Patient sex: F
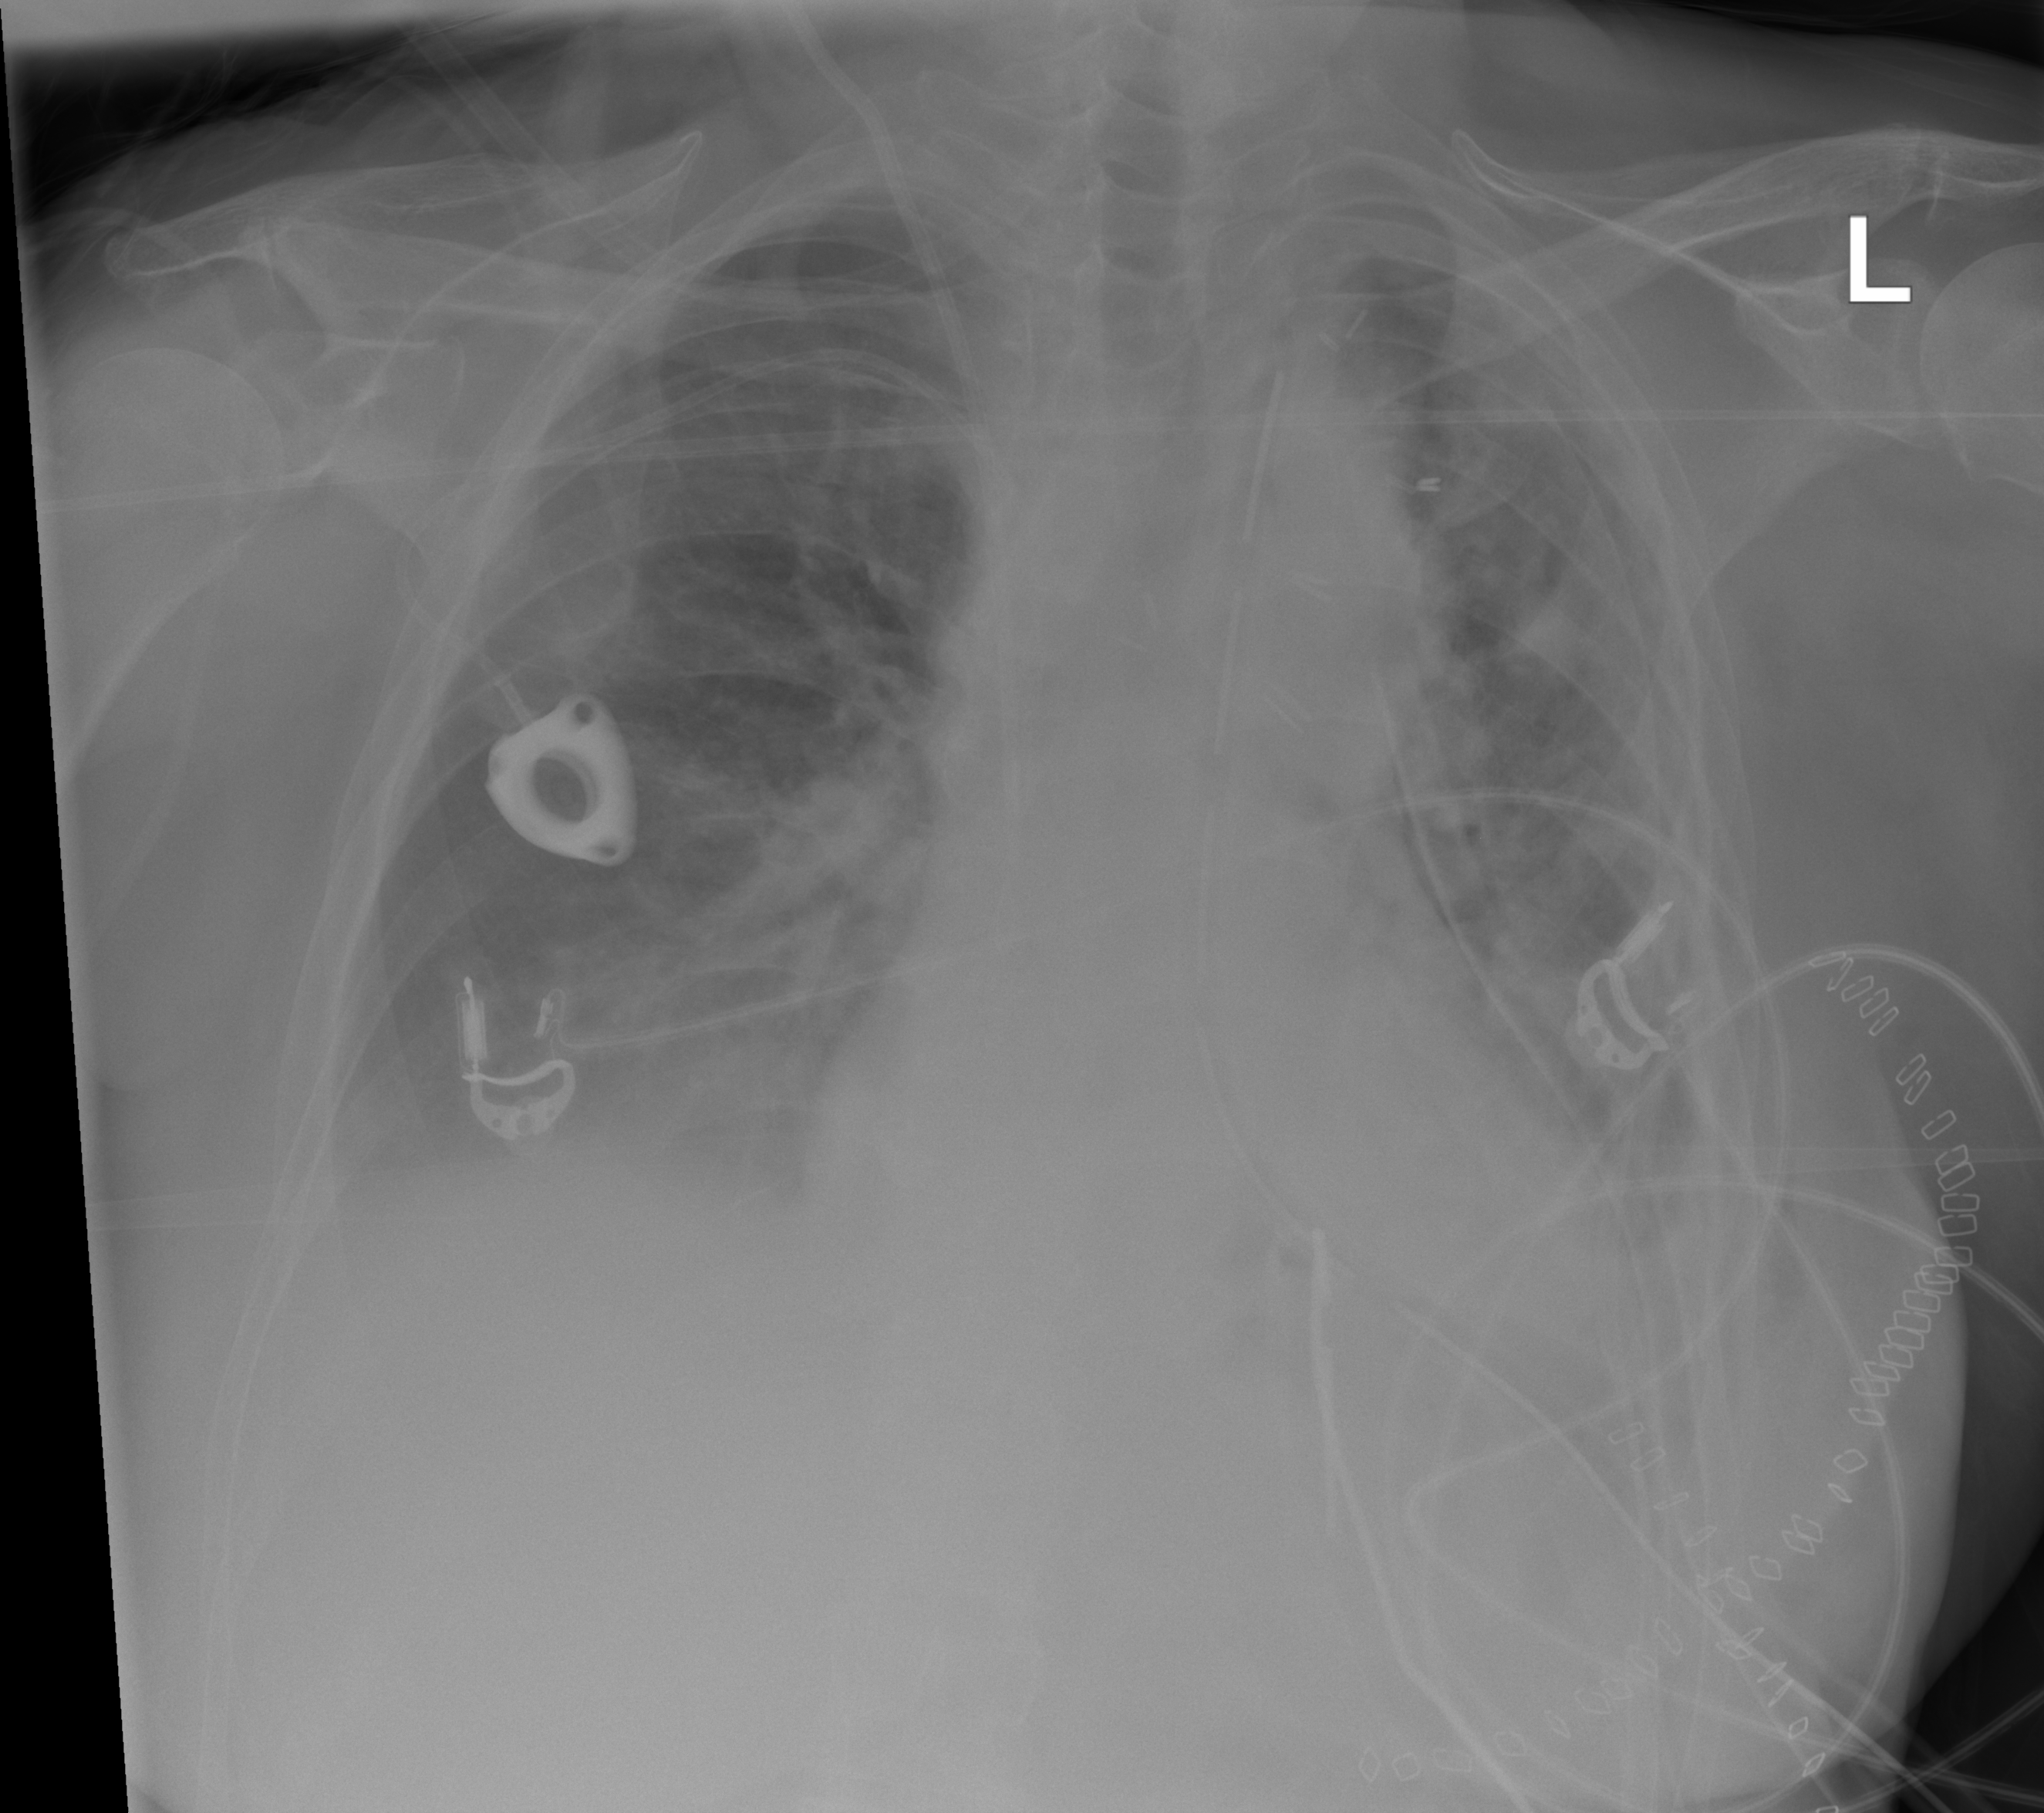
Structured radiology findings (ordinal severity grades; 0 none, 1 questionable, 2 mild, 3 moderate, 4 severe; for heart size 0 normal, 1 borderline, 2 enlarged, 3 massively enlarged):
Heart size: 1
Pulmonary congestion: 2
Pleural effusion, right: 2
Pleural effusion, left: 2
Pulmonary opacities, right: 2
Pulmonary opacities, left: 2
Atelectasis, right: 2
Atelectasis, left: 2